Field crop: maize
Growth stage: 2
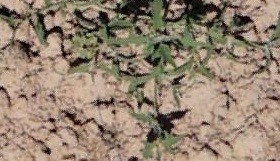
Species: atriplex